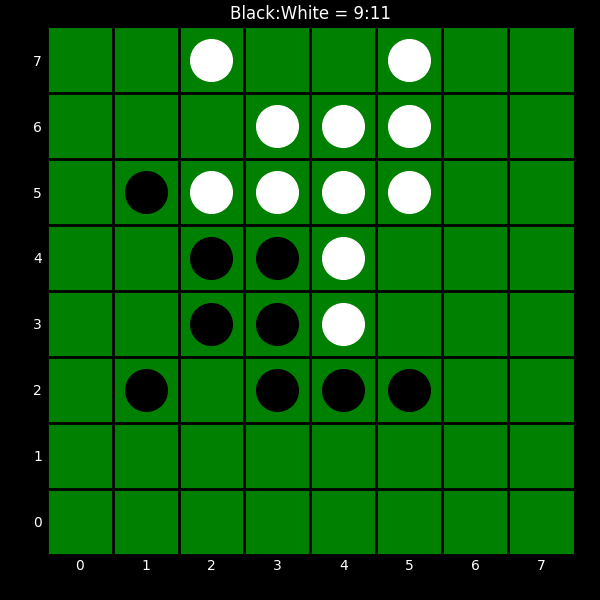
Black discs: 9
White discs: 11